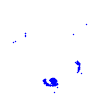
Particle: electron